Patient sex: M
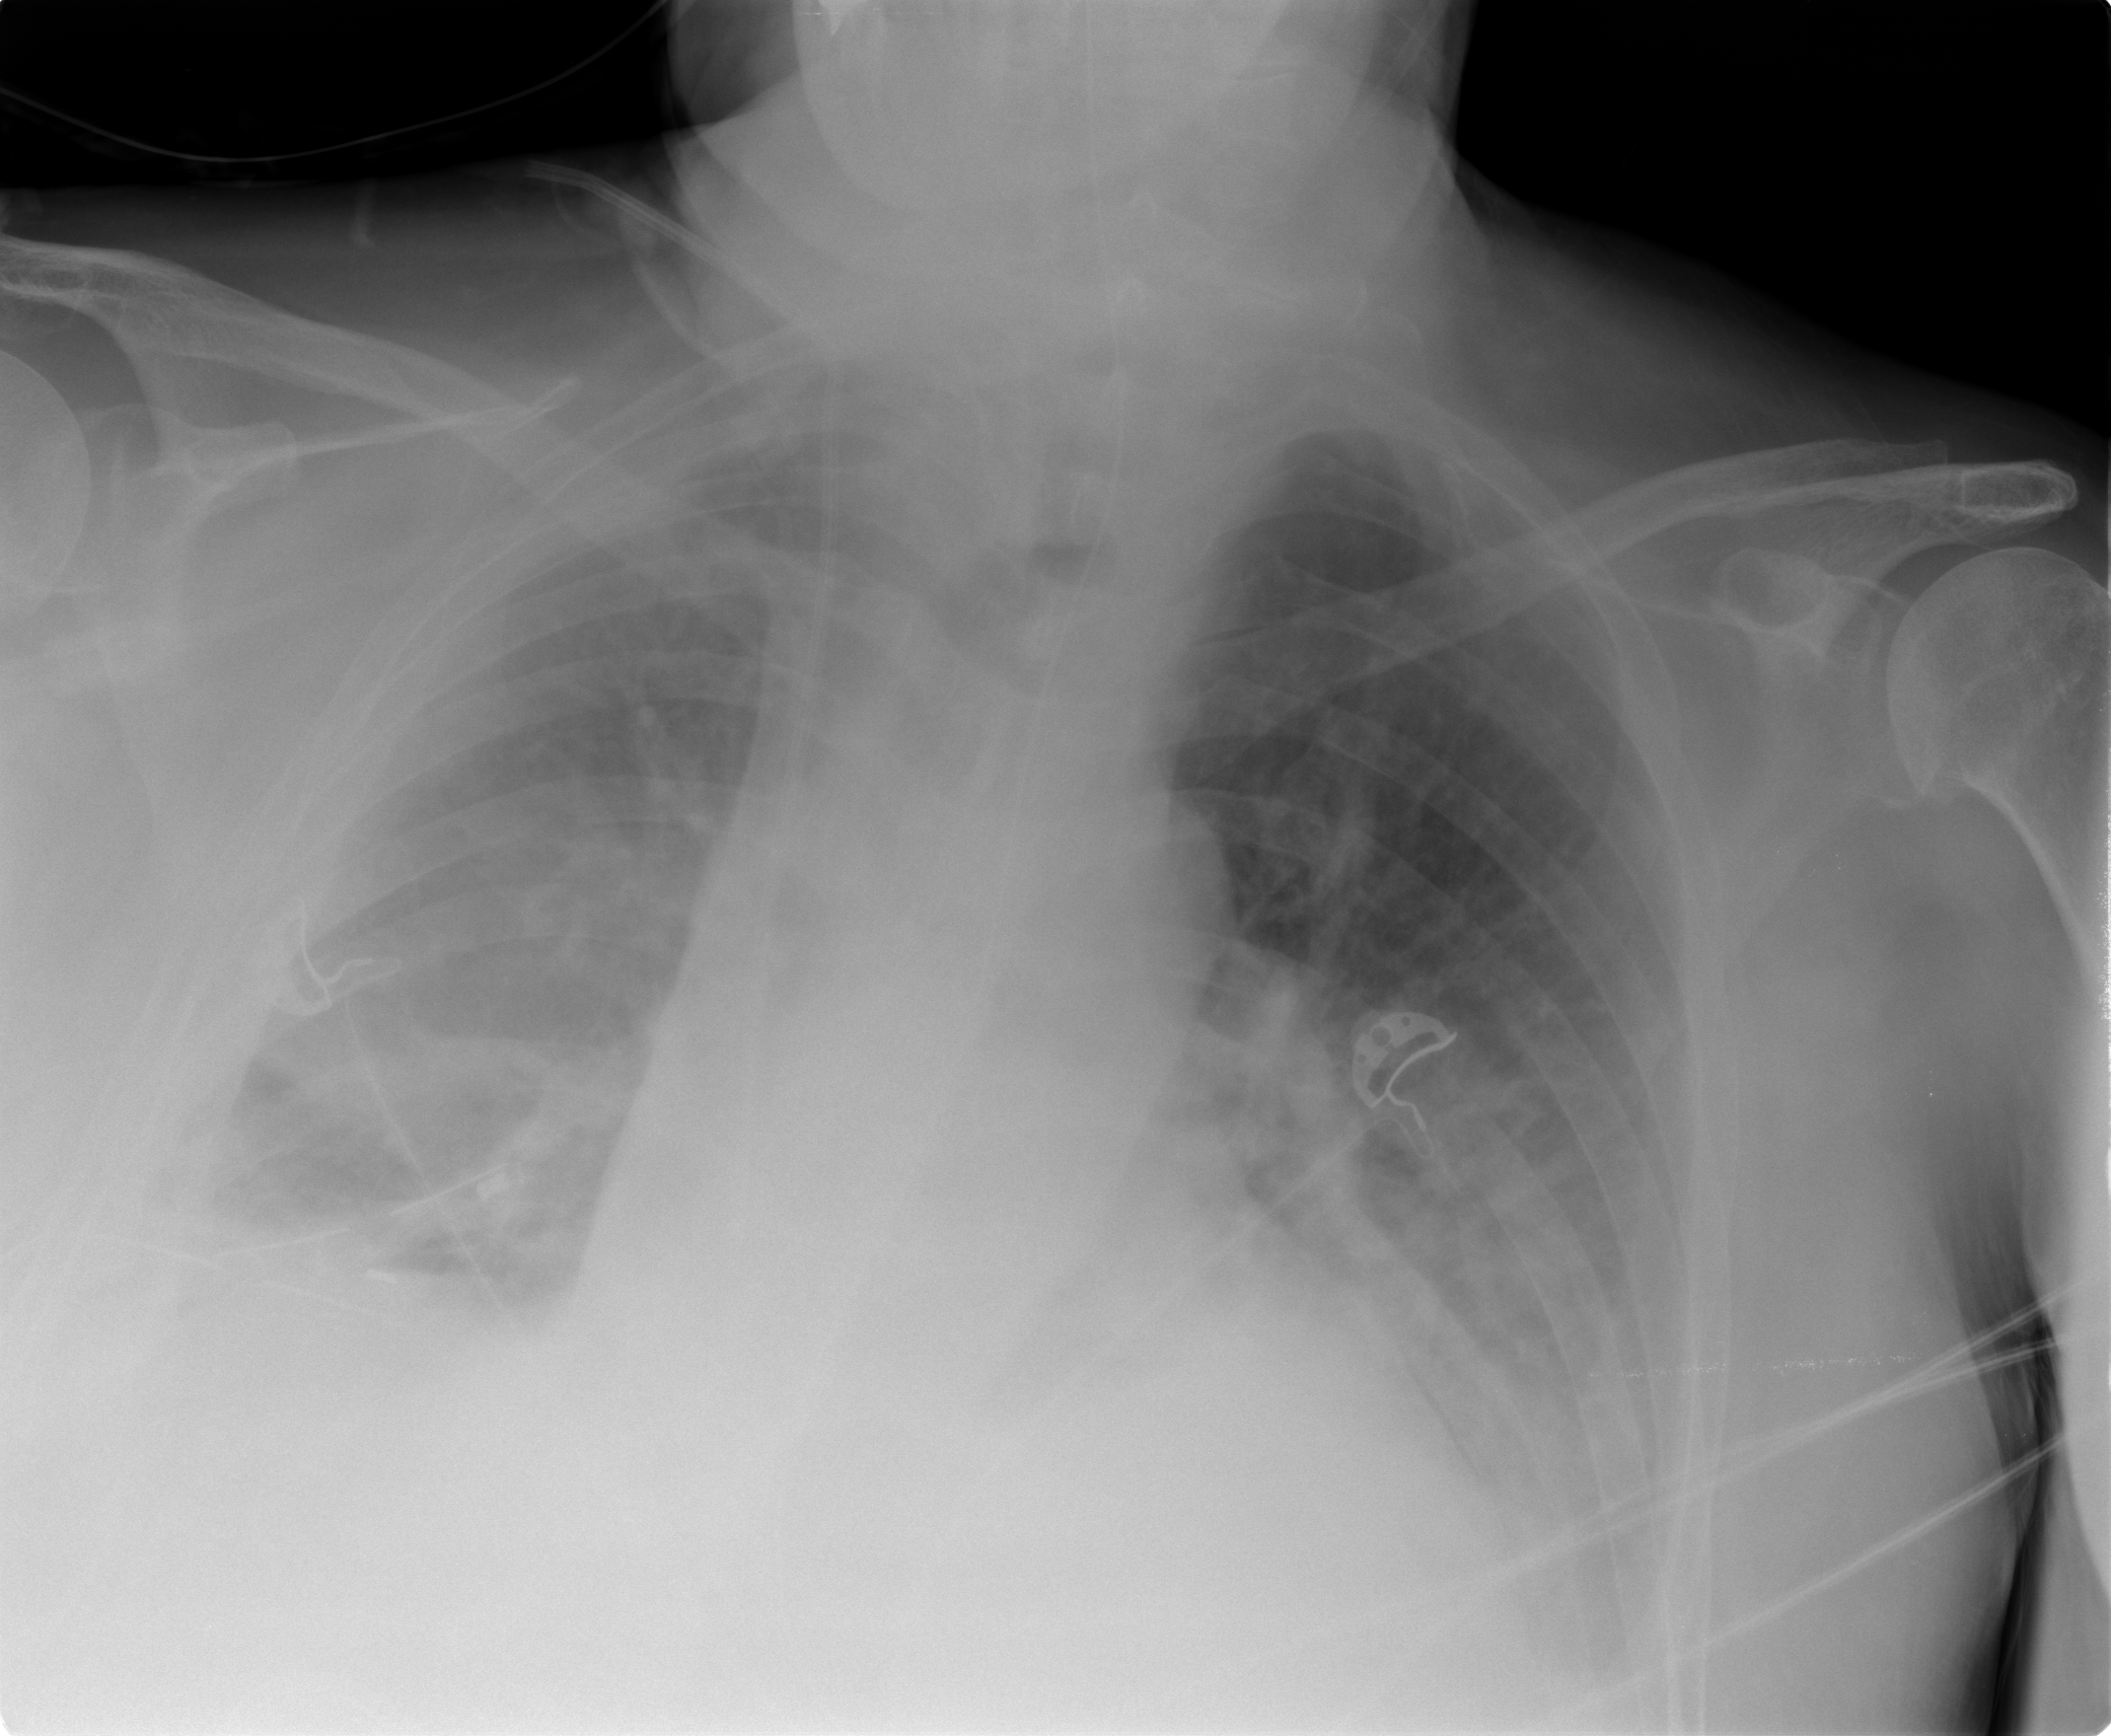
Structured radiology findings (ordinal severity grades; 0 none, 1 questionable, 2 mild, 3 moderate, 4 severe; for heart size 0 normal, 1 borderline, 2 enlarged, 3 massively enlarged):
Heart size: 2
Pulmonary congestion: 1
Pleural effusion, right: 3
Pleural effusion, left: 2
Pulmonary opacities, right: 2
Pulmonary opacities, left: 1
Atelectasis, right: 3
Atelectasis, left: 3